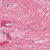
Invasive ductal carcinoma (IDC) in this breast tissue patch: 1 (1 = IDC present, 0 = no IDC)